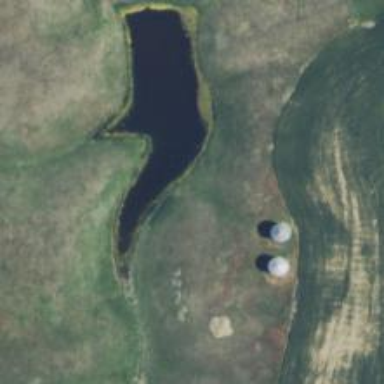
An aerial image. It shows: Reservoir.